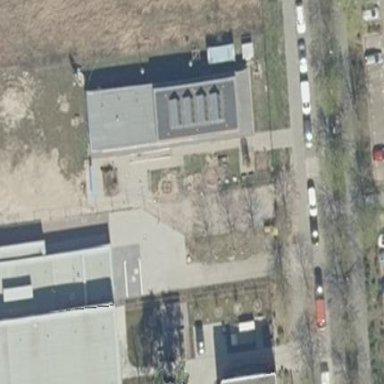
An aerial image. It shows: Community center.